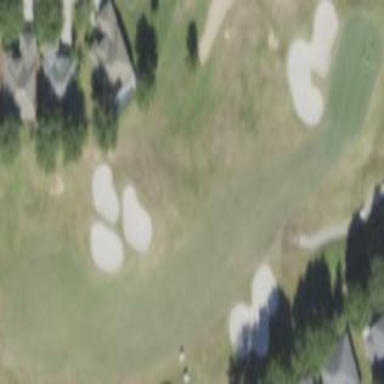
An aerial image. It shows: Grassy area designated as golf fairway.